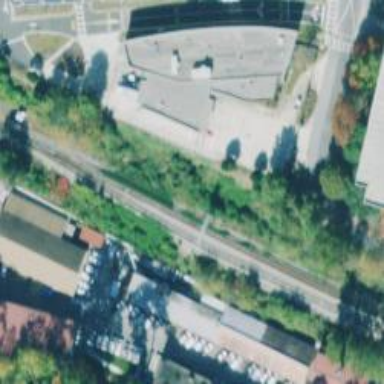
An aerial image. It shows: Railway signal.